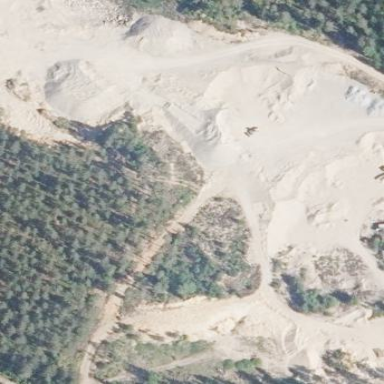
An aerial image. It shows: Quarry area rich in gravel resources.